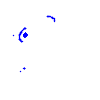
Particle: electron